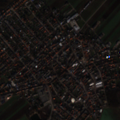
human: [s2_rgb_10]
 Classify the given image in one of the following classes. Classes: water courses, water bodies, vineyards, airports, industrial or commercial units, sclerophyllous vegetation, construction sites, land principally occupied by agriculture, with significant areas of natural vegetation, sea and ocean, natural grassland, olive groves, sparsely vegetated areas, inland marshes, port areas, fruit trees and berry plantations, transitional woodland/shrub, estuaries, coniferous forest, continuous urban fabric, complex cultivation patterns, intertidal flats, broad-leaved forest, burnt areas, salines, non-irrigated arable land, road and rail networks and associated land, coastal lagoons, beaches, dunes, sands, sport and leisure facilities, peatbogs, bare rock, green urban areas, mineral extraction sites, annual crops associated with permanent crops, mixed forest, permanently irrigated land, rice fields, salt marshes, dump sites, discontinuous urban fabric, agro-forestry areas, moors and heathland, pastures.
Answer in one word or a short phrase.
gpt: discontinuous urban fabric, complex cultivation patterns, land principally occupied by agriculture, with significant areas of natural vegetation